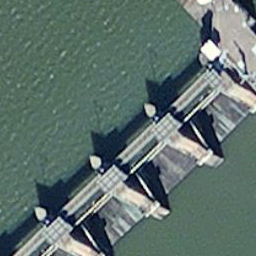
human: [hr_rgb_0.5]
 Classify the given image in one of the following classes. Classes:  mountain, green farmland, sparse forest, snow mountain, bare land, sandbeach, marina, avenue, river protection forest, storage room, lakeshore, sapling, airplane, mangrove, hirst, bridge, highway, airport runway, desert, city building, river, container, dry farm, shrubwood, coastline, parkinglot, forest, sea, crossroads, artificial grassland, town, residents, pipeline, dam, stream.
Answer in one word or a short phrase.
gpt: dam